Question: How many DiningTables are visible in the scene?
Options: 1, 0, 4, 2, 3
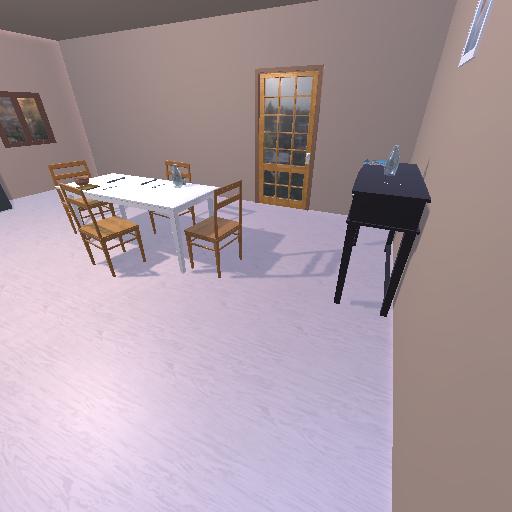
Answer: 1